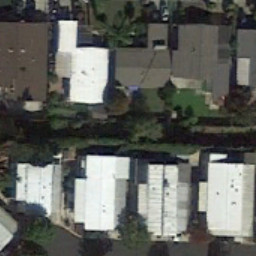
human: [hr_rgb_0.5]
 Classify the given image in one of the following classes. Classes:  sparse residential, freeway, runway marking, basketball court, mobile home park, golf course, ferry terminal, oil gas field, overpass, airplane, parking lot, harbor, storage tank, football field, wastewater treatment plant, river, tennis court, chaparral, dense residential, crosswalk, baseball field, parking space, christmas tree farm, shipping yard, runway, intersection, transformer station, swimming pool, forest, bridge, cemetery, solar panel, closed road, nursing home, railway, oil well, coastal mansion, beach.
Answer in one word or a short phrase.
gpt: mobile home park